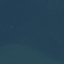
Land use / land cover: SeaLake